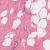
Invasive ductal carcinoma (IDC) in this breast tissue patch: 0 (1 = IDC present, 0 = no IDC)